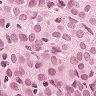
Metastatic tissue present: yes